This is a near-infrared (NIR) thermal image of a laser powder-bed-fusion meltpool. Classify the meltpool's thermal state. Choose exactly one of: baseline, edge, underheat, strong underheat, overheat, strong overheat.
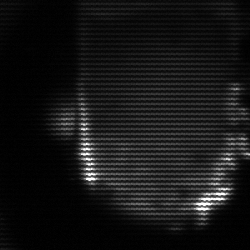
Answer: baseline